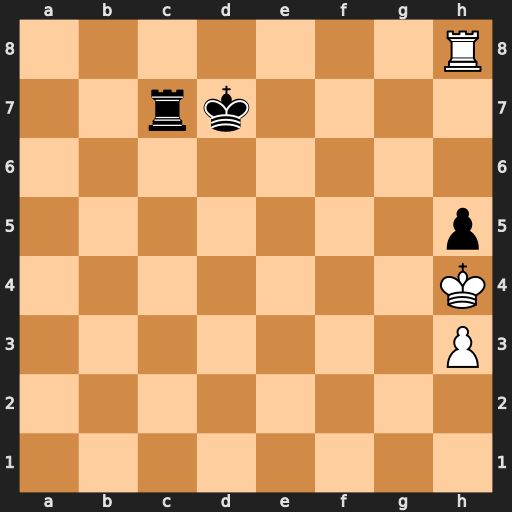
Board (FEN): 7R/2rk4/8/7p/7K/7P/8/8
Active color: w
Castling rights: -
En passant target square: -
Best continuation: Rh7+ Kd6 Rxc7 Kxc7 Kxh5